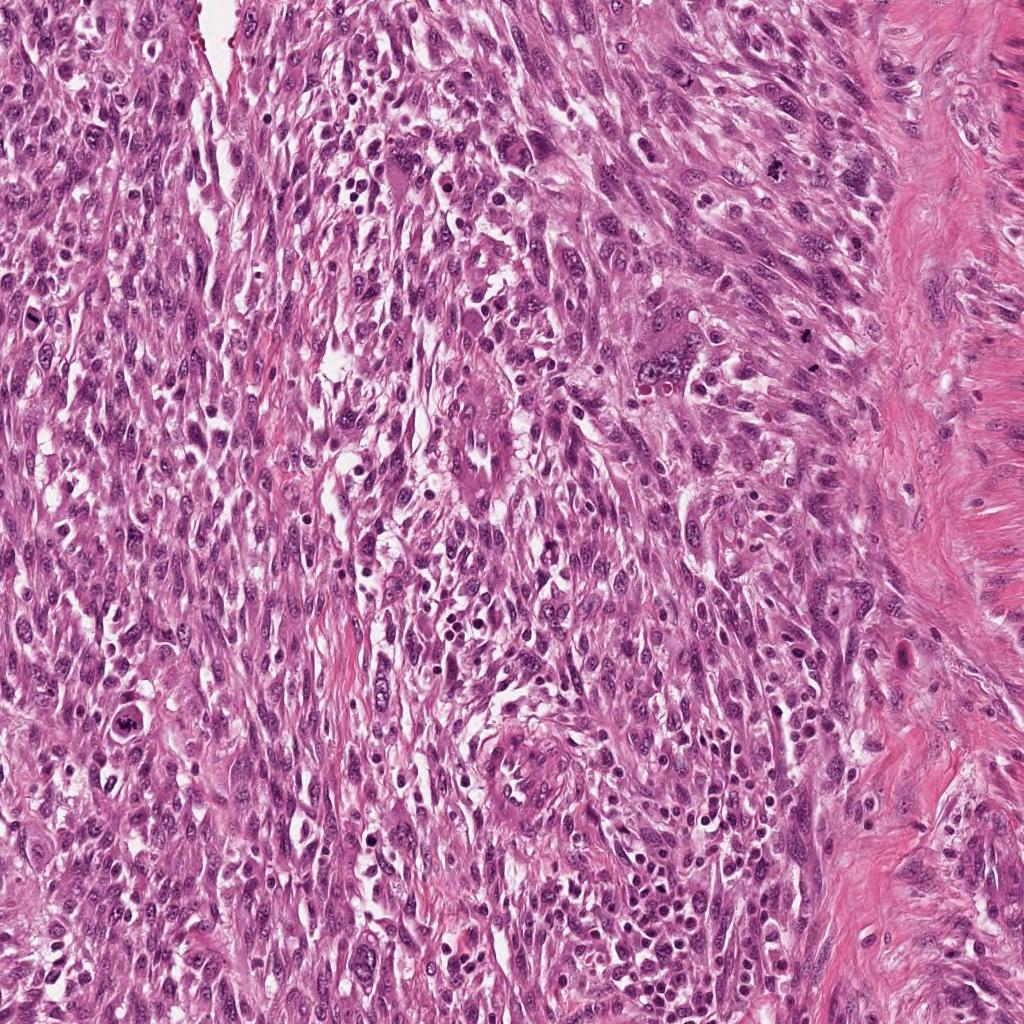
Label: Viable